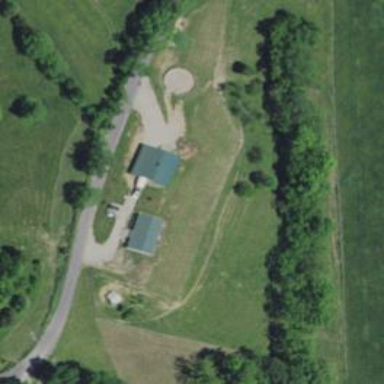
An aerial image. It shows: Driveway that serves as building passage under tunnel.